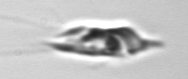
Label: Chrysochromulina_lanceolata